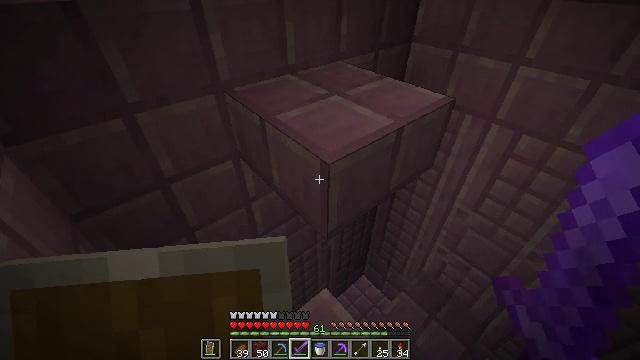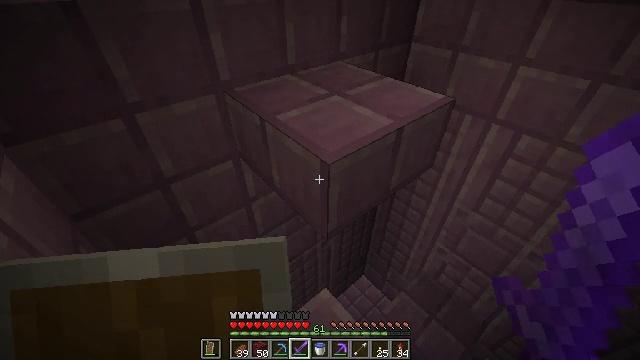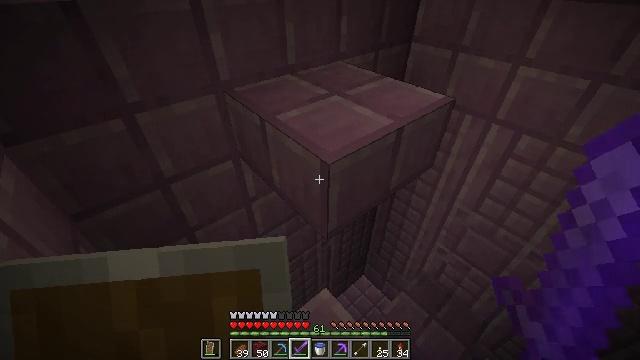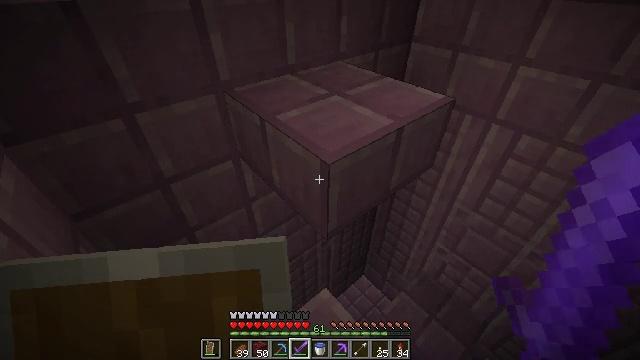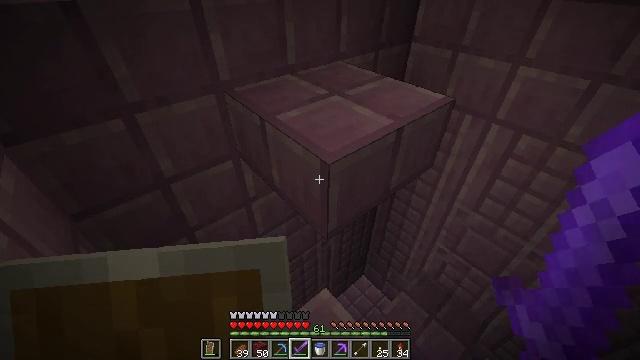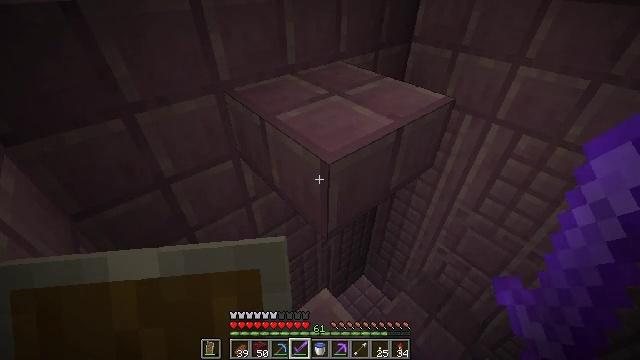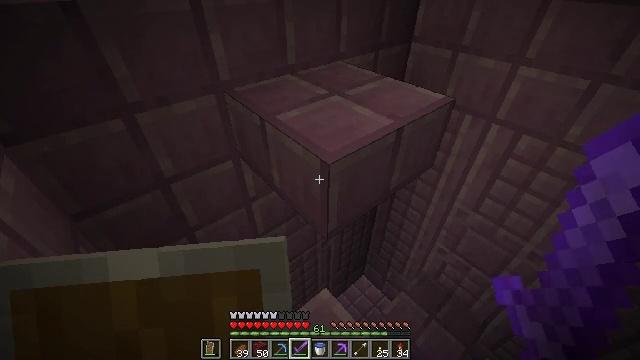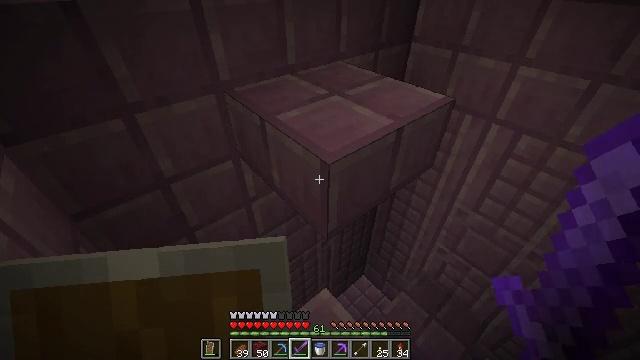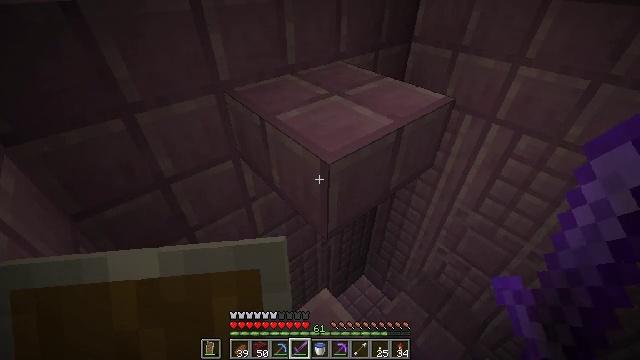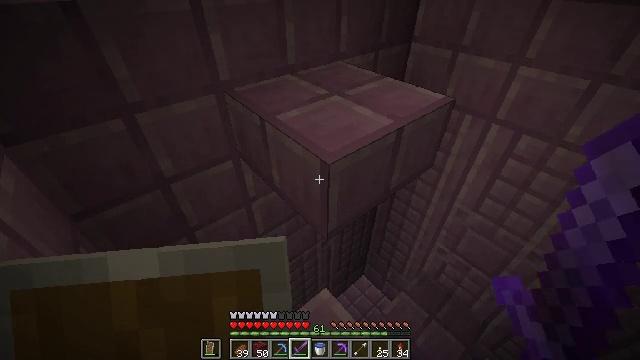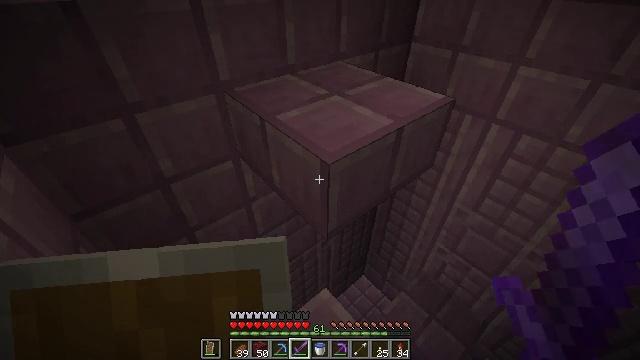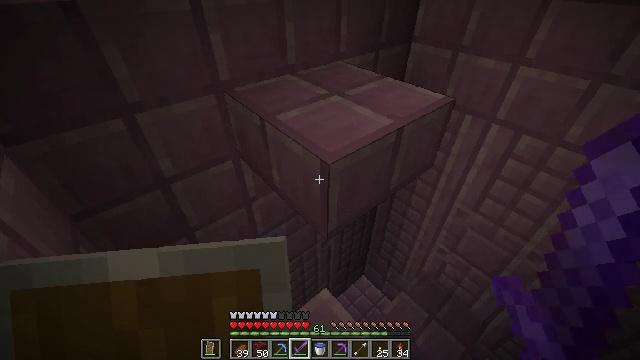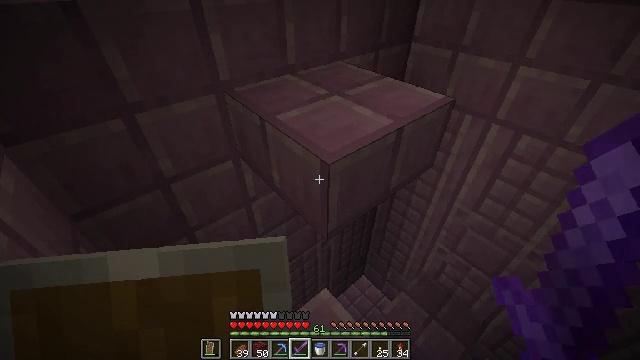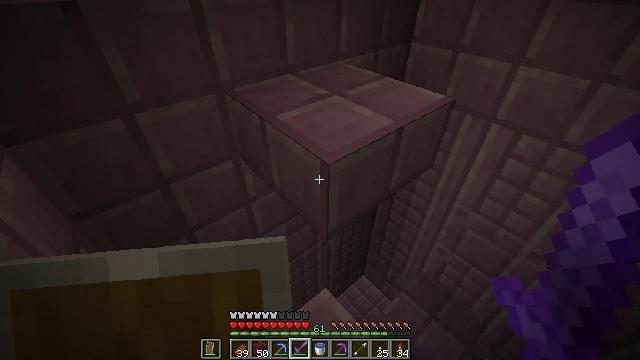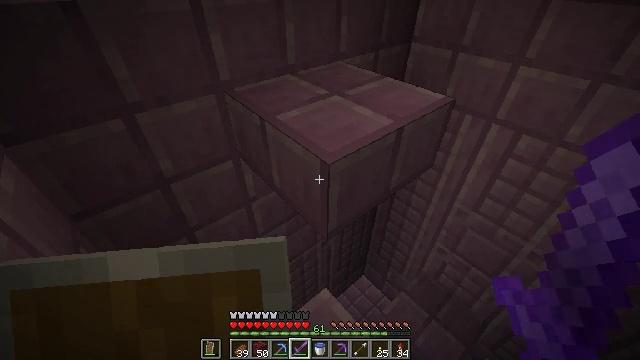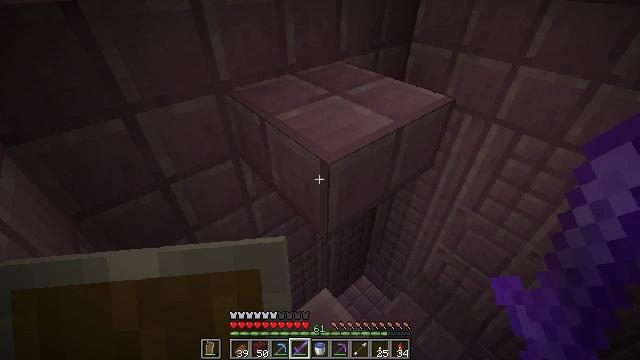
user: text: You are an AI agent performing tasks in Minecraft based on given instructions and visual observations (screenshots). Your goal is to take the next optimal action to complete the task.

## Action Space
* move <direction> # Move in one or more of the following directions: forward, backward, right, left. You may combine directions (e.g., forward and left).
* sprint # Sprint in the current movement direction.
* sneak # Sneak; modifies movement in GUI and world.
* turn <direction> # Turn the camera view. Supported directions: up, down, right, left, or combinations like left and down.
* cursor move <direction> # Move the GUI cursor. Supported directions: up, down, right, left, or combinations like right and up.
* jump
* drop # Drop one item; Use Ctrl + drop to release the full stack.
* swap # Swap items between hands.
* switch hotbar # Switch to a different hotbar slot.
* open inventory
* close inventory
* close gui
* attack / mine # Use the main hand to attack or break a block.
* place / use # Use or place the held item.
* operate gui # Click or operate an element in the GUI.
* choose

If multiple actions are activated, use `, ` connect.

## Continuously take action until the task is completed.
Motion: motion action
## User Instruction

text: Mine the purpur slab in the End city.
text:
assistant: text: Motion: no_op
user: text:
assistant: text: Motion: no_op
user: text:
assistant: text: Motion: no_op
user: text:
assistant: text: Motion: no_op
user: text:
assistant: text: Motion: no_op
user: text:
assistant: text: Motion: no_op
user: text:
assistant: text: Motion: no_op
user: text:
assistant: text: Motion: no_op
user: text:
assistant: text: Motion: no_op
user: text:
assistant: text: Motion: no_op
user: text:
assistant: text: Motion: no_op
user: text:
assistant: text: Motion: no_op
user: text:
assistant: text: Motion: no_op
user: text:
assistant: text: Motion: no_op
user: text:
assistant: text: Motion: no_op
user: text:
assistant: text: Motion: no_op
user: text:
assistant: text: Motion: no_op
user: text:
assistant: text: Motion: no_op
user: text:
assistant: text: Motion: no_op
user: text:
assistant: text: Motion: no_op
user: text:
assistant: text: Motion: no_op
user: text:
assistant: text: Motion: no_op
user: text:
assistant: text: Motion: no_op
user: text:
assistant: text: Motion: no_op
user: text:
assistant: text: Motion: no_op
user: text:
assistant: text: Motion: no_op
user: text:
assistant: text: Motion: no_op
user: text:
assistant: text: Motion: no_op
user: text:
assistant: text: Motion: no_op
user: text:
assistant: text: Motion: no_op